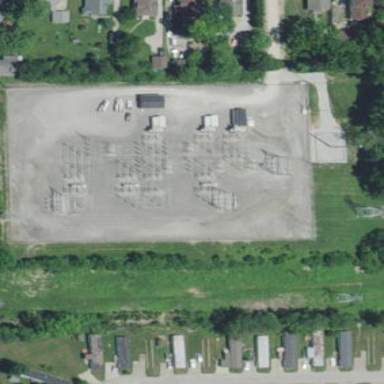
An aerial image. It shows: Distribution-level power substation.